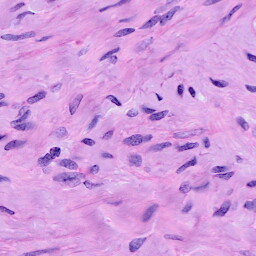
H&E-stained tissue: Cervix